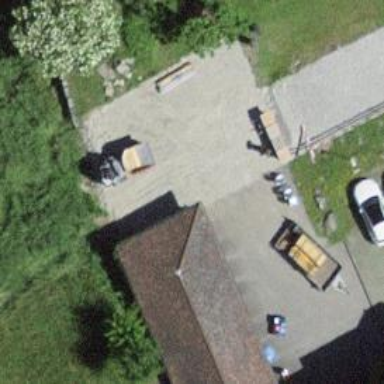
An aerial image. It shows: Garage building.